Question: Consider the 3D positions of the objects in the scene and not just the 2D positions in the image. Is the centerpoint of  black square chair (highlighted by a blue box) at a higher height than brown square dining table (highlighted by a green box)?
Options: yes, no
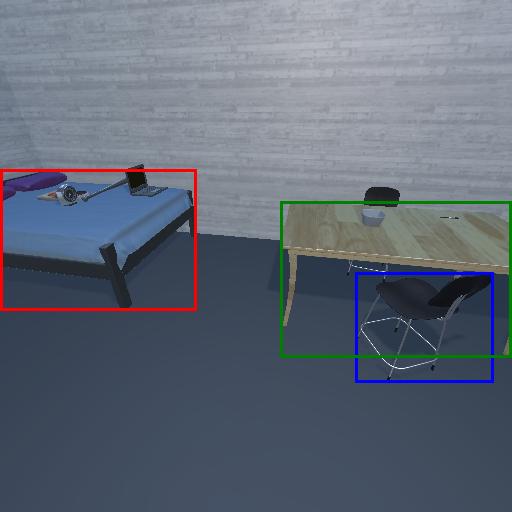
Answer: yes